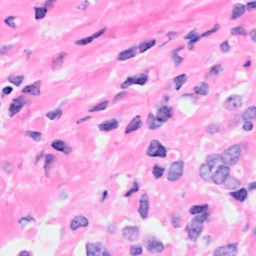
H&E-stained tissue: Breast